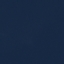
Label: SeaLake